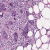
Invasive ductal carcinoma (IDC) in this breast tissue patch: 1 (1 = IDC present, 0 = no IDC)